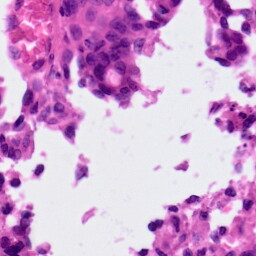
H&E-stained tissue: Ovarian